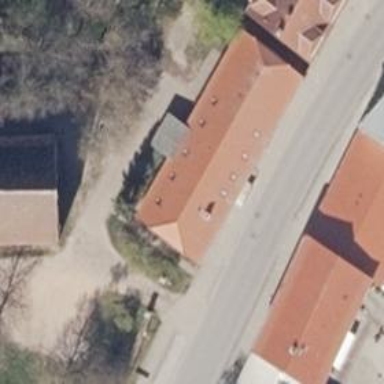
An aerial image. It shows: Hostel for tourism.